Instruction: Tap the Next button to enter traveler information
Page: cart
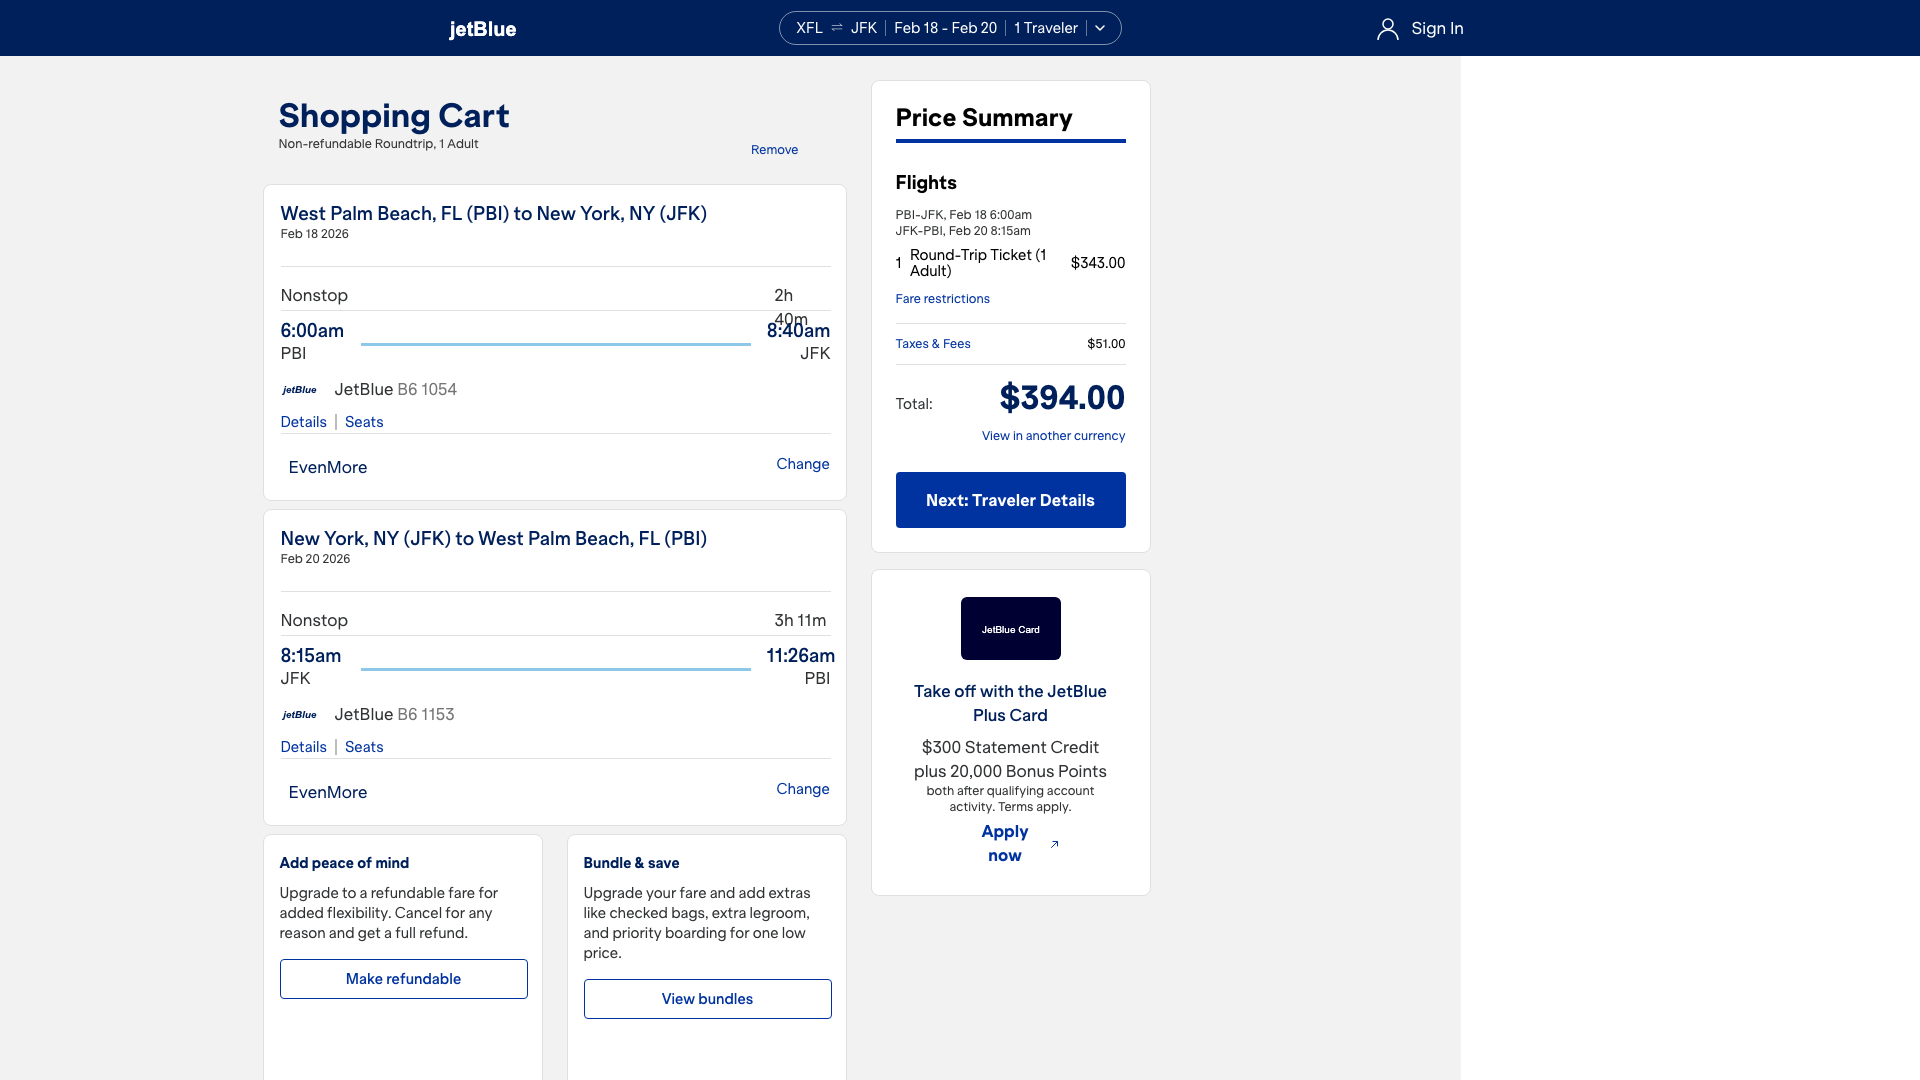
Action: click